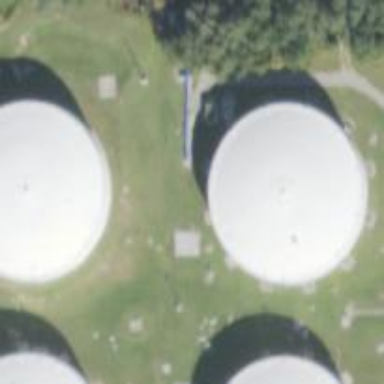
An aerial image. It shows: Storage tank building.